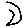
Label: moon